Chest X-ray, AP view. Patient: 50 years old, sex M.
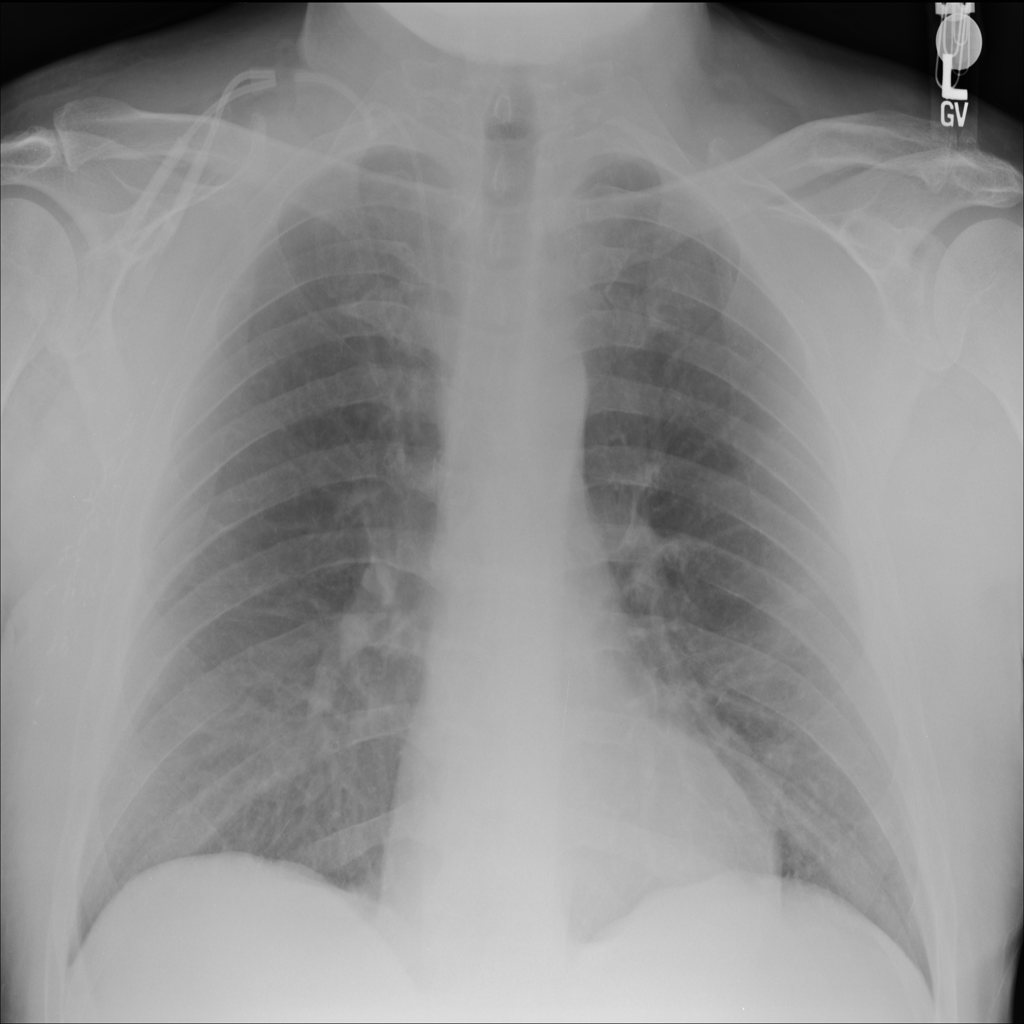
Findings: Atelectasis, Infiltration